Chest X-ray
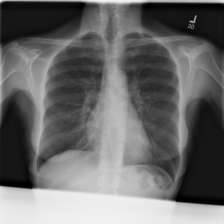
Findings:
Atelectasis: negative
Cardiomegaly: negative
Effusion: negative
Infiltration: positive
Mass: negative
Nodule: negative
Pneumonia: negative
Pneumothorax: negative
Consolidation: negative
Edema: negative
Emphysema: negative
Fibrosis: negative
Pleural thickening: negative
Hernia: negative